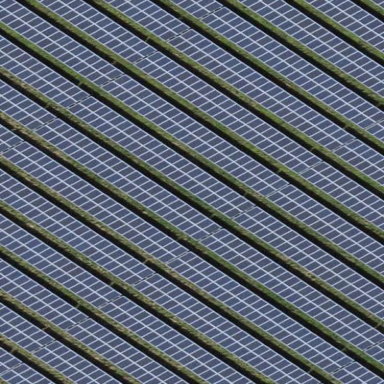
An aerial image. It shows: Solar photovoltaic panel generator.